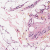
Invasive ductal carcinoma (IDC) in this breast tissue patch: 0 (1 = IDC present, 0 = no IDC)